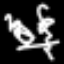
Label: squiggle